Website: home-depot
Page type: customer-info-address
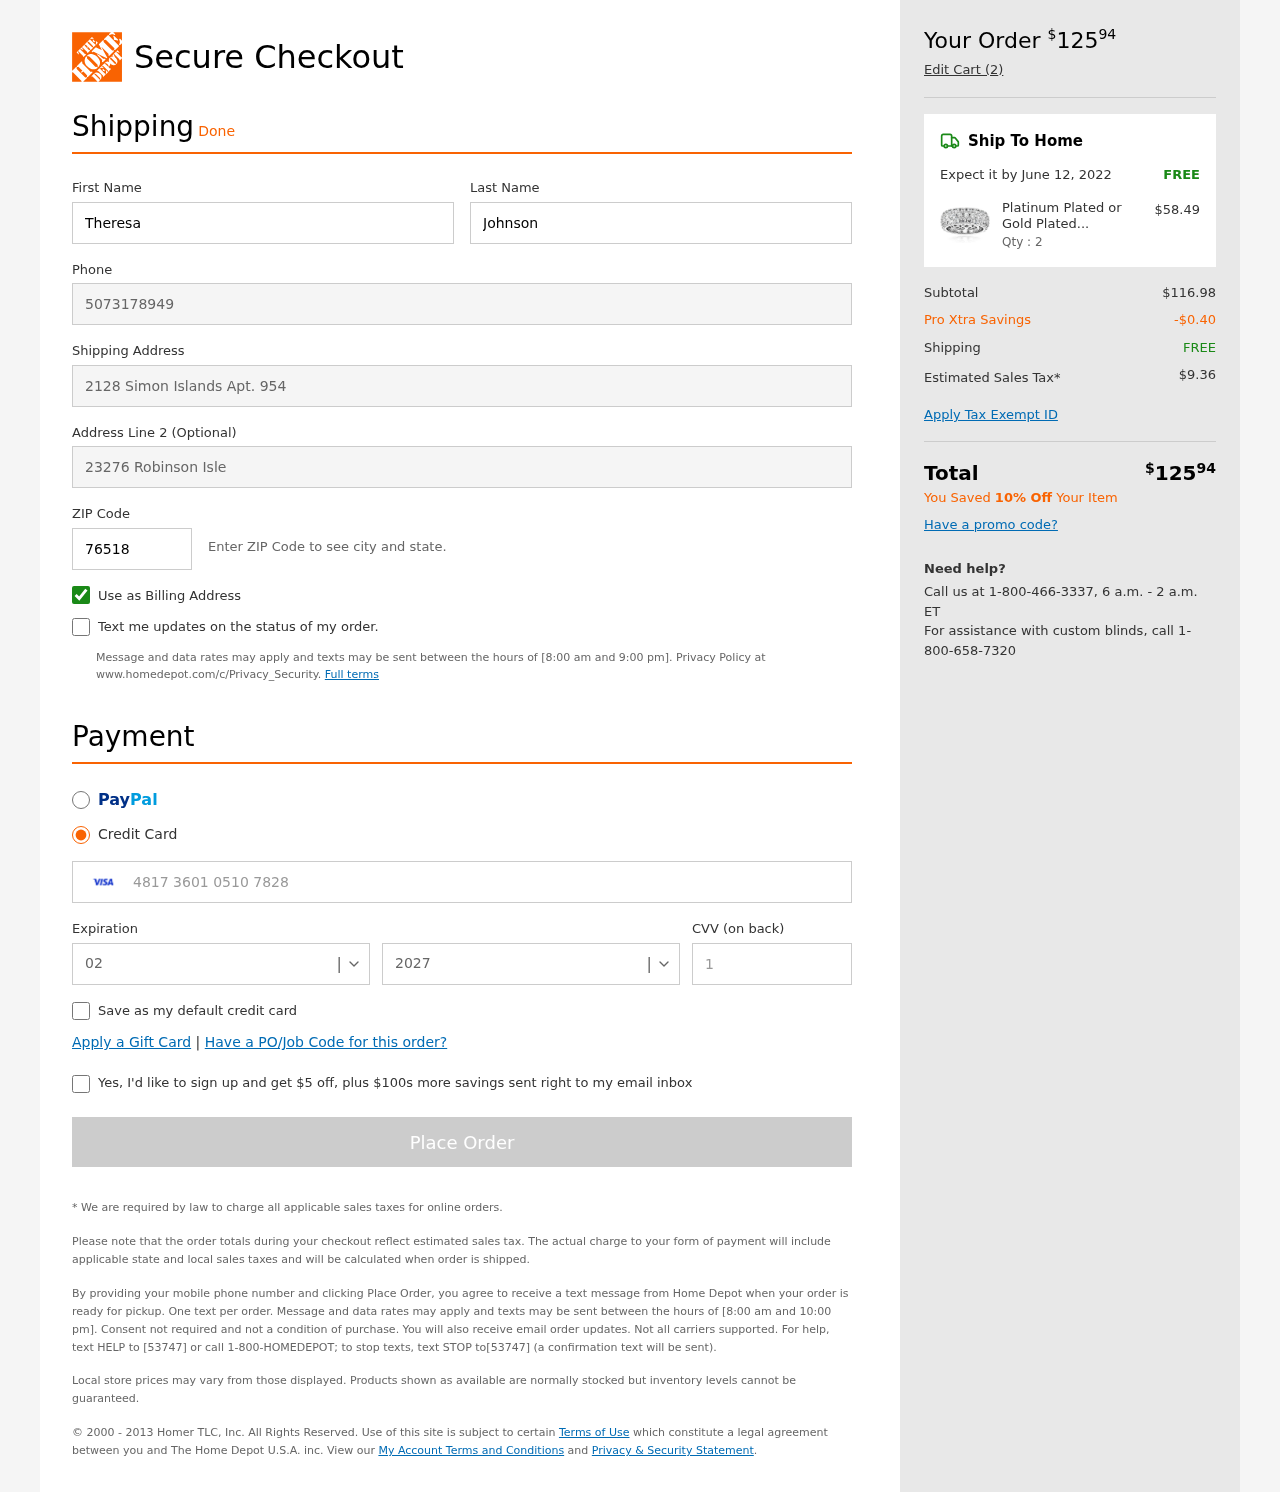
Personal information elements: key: PII_CARD_CVV
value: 173
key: PII_CARD_EXPIRY_MONTH
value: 02
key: PII_CARD_EXPIRY_YEAR
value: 27
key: PII_CARD_NUMBER
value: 4817 3601 0510 7828
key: PII_FIRSTNAME
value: Theresa
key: PII_LASTNAME
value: Johnson
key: PII_PHONE
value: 5073178949
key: PII_POSTCODE
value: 76518
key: PII_STREET
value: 2128 Simon Islands Apt. 954
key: PII_STREET2
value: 23276 Robinson Isle
Product elements: key: PRODUCT1_NAME
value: Platinum Plated or Gold Plated 3 Row Round Cut Pave Setting Ring with Swarovski Cubic Zirconia Plati
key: PRODUCT1_PRICE
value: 58.49
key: PRODUCT1_QUANTITY
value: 2
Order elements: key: ORDER_TOTAL
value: $12594
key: ORDER_NUM_ITEMS
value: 2
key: ORDER_DELIVERY_DATE
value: June 12, 2022
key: ORDER_SHIPPING_COST
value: FREE
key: ORDER_SUBTOTAL
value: $116.98
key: ORDER_DISCOUNT
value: -$0.40
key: ORDER_SHIPPING_COST2
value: FREE
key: ORDER_TAX
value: $9.36
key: ORDER_TOTAL2
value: $12594
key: ORDER_SAVINGS_MESSAGE
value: You Saved 10% Off Your Item